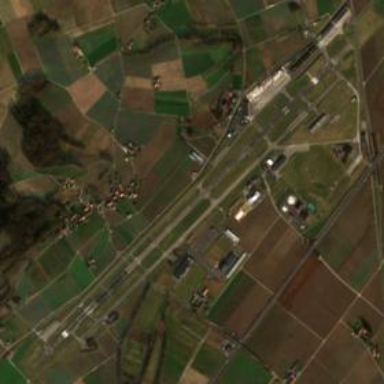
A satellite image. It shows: Military airfield in use.